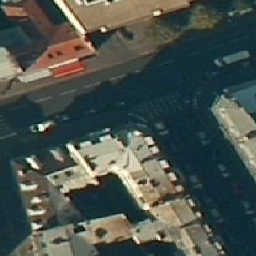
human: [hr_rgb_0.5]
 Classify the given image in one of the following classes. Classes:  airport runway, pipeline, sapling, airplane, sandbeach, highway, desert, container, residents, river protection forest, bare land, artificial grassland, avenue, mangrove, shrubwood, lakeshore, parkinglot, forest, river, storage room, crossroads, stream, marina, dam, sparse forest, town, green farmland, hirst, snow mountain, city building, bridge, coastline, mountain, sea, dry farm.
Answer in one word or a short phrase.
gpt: city building